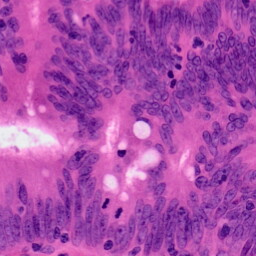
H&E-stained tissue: Colon